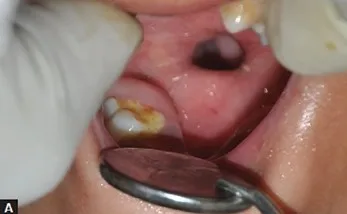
Intraoral photograph showing:. Aglossia.
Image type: medical_photograph (oral_photograph)